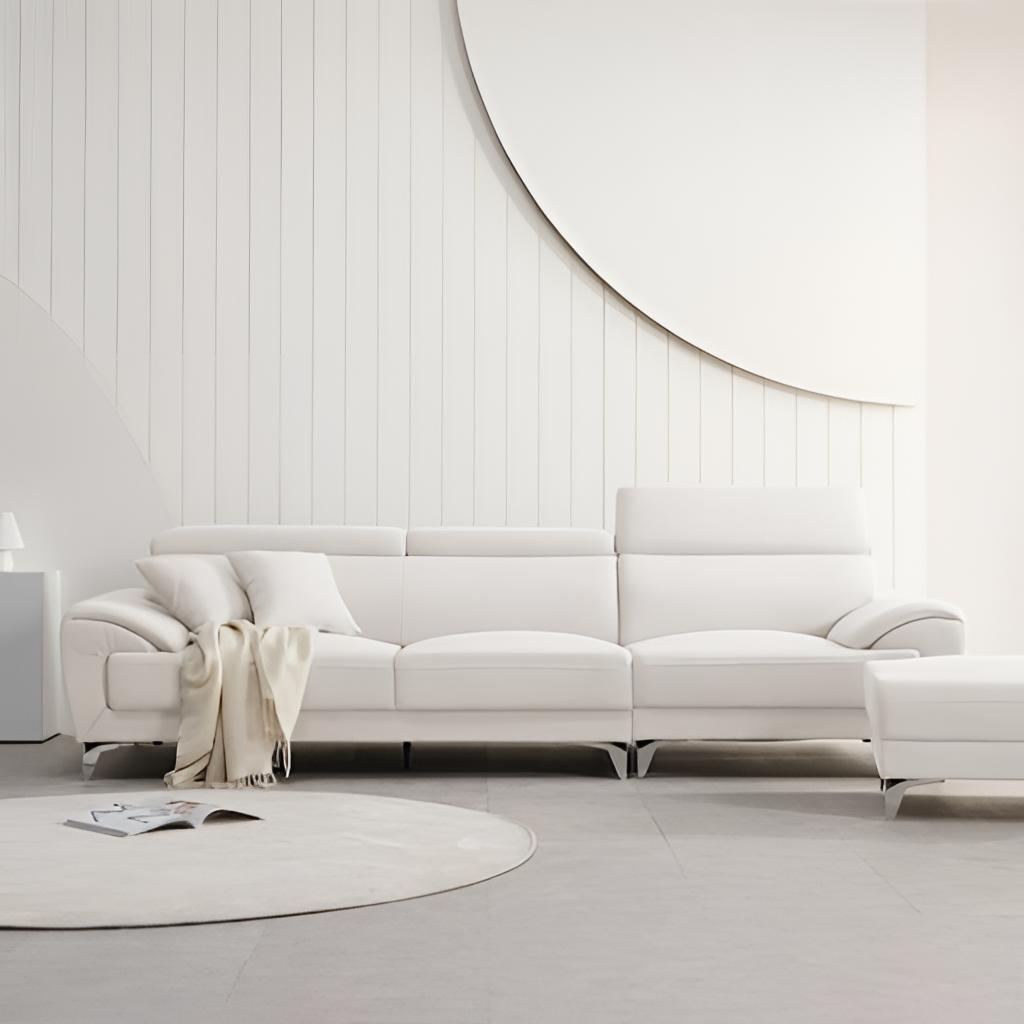
living room, leather sectional sofa, gray tile flooring, with solid pattern, modern, paint wallpaper, with vertical striped pattern